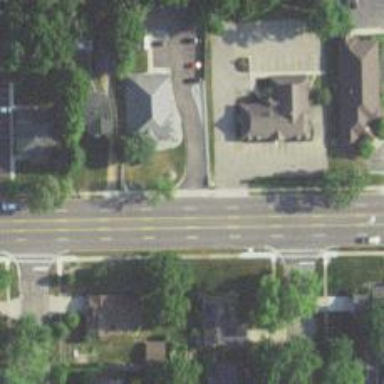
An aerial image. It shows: Unmarked road crossing.